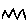
Label: zigzag